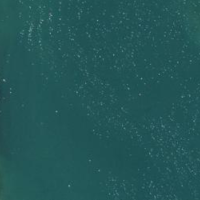
EUNIS habitat code: 14
Species observed at this site:
Tachybaptus ruficollis
Corvus corone
Podiceps cristatus
Fulica atra
Dendrocopos major
Buteo buteo
Larus cachinnans
Spinus spinus
Chroicocephalus ridibundus
Larus michahellis
Cygnus olor
Alauda arvensis
Ardea alba
Gavia immer
Erithacus rubecula
Pica pica
Columba livia
Falco tinnunculus
Motacilla cinerea
Cyanistes caeruleus
Anas platyrhynchos
Aythya ferina
Larus canus
Aythya fuligula
Fringilla coelebs
Passer domesticus
Turdus merula
Columba palumbus
Phalacrocorax carbo
Fringilla montifringilla
Mareca strepera
Parus major
Mergus merganser
Milvus milvus
Ciconia ciconia
Motacilla alba